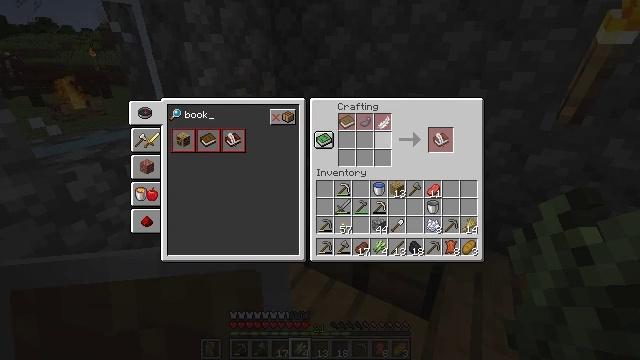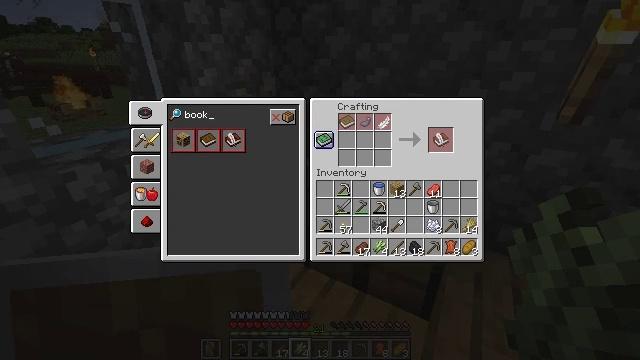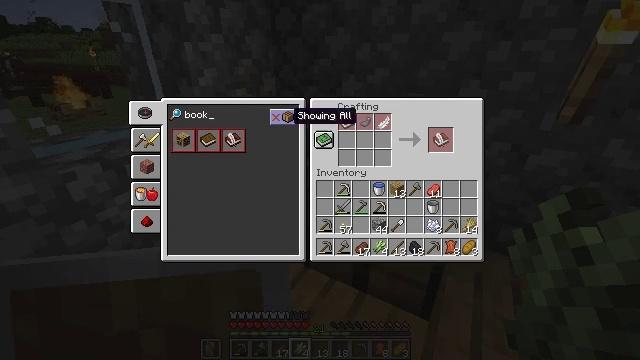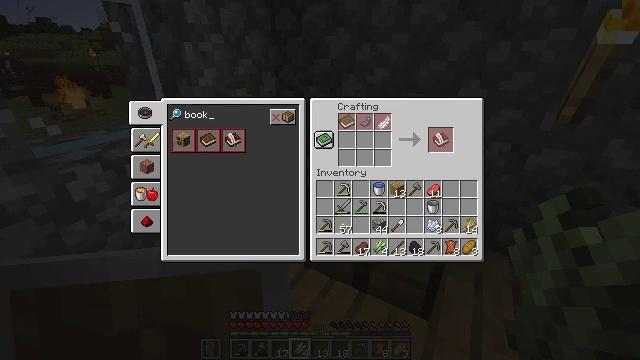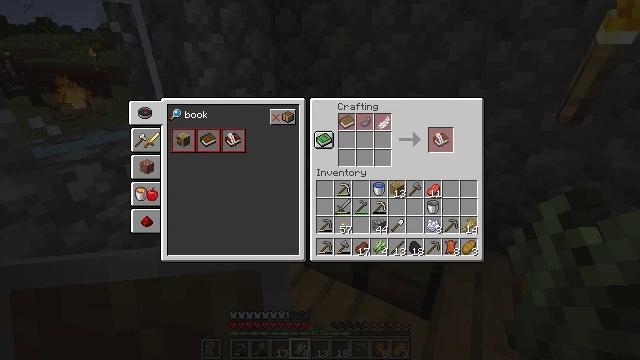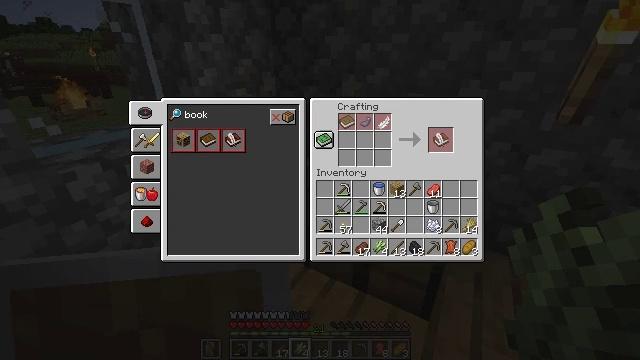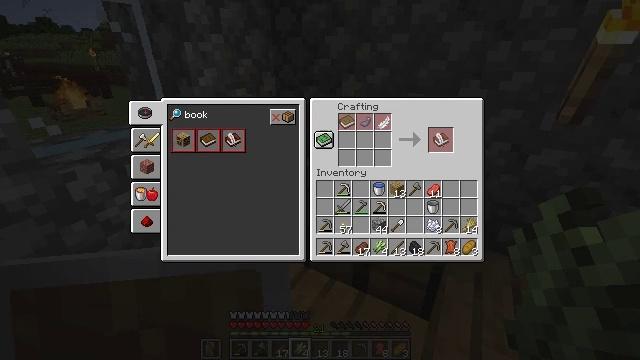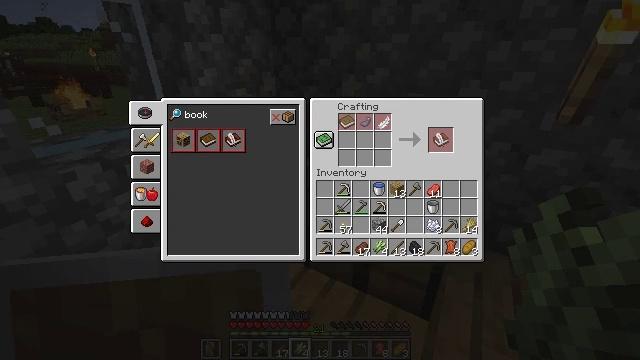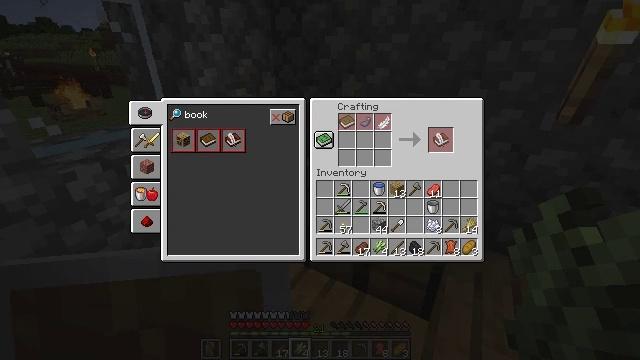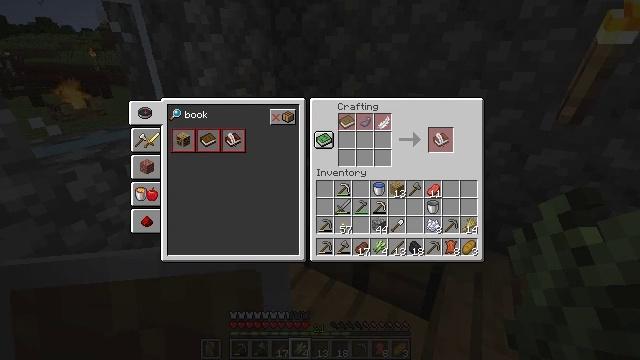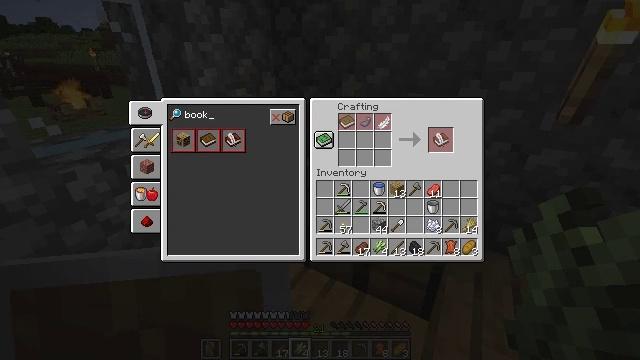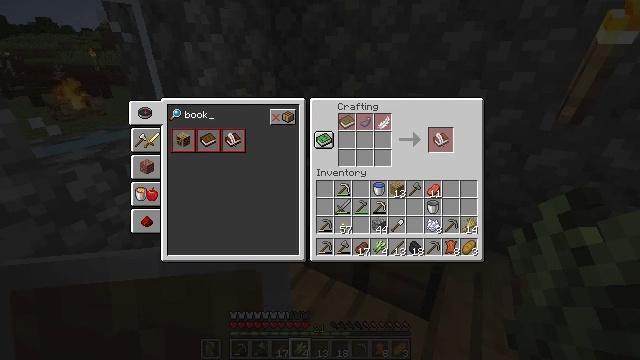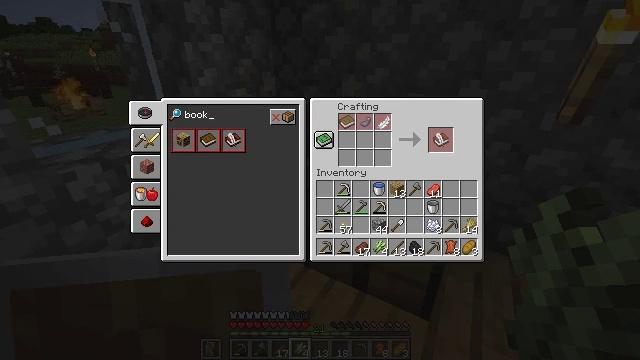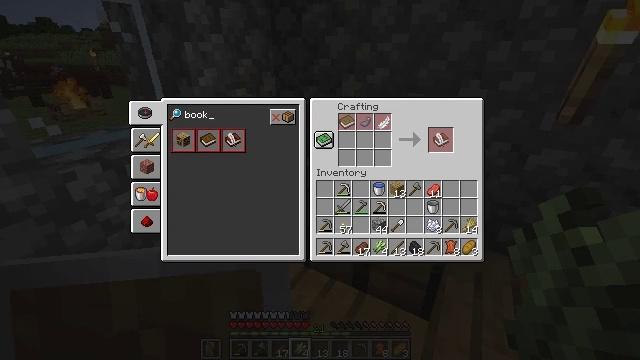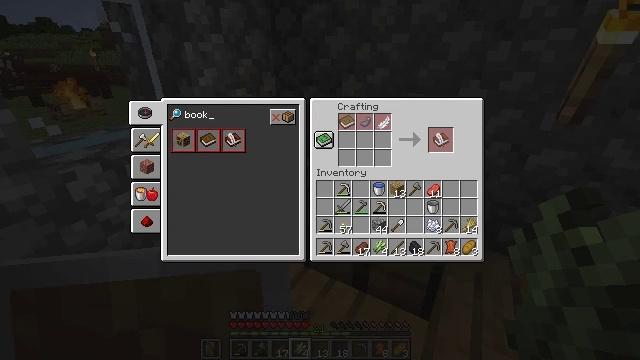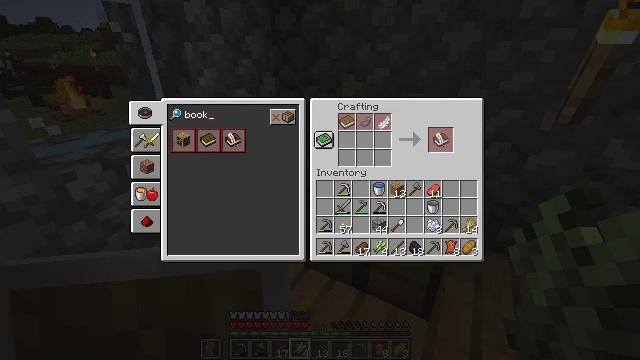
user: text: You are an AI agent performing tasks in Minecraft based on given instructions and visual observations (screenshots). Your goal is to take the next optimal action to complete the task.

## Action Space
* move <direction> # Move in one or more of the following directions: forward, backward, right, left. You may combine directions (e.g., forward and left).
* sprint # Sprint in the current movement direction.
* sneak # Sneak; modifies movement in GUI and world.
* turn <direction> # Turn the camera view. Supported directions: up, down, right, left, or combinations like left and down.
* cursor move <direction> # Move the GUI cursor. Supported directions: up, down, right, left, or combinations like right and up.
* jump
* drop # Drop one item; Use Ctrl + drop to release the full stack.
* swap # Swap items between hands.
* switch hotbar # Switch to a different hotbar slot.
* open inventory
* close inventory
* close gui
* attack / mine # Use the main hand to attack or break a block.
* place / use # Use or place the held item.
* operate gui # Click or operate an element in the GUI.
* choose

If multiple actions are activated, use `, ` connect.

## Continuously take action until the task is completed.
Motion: motion action
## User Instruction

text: Interact with the crafting table to craft paper.
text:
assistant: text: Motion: cursor move left and up
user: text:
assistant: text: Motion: cursor move left and up
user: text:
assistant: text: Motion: cursor move left
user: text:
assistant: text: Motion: no_op
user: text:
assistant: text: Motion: no_op
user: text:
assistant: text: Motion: no_op
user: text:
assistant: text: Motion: no_op
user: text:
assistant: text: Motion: no_op
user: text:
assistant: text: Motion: no_op
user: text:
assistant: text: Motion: no_op
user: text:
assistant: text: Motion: no_op
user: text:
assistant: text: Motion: no_op
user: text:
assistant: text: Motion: no_op
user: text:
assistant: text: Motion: no_op
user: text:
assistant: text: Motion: no_op
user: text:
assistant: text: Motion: no_op
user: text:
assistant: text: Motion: no_op
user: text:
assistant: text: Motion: no_op
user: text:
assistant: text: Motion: no_op
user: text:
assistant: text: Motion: no_op
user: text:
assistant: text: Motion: no_op
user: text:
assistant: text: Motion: no_op
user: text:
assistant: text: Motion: no_op
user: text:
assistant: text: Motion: no_op
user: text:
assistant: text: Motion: no_op
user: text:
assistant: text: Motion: no_op
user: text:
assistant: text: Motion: no_op
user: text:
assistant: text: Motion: no_op
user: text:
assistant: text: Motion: no_op
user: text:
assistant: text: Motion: no_op